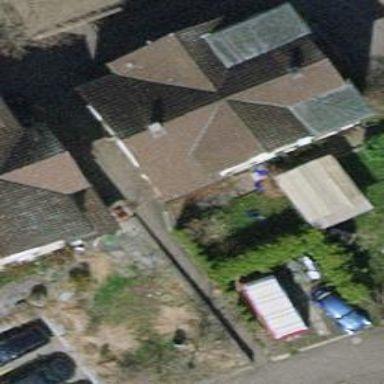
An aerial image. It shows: Semidetached house.